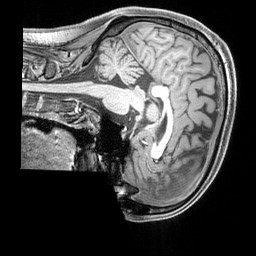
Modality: T1w
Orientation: sagittal
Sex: female
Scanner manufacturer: siemens
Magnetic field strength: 3 T
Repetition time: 2.3 s
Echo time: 0.00226 s